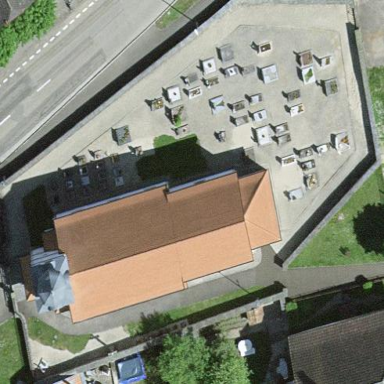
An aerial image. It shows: Cemetery.